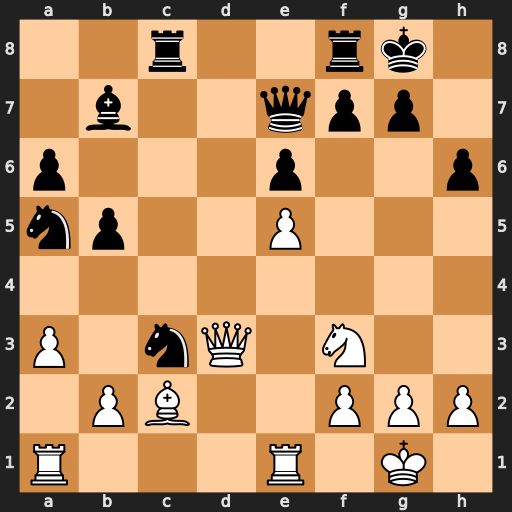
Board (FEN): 2r2rk1/1b2qpp1/p3p2p/np2P3/8/P1nQ1N2/1PB2PPP/R3R1K1
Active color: w
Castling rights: -
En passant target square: -
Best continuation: Qh7#